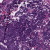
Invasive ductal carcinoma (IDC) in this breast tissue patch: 1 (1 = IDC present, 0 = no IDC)